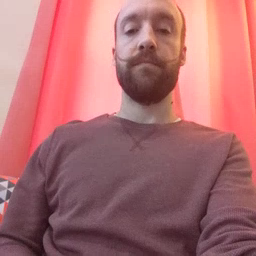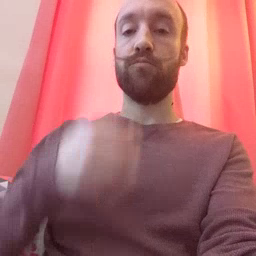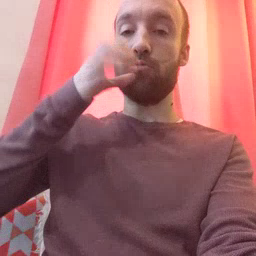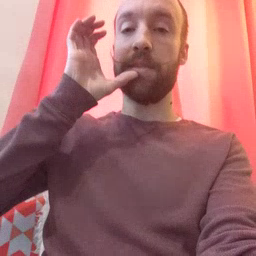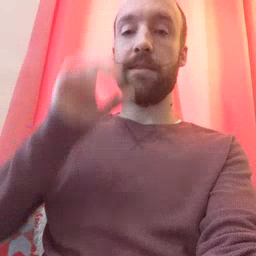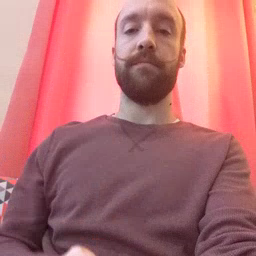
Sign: drink